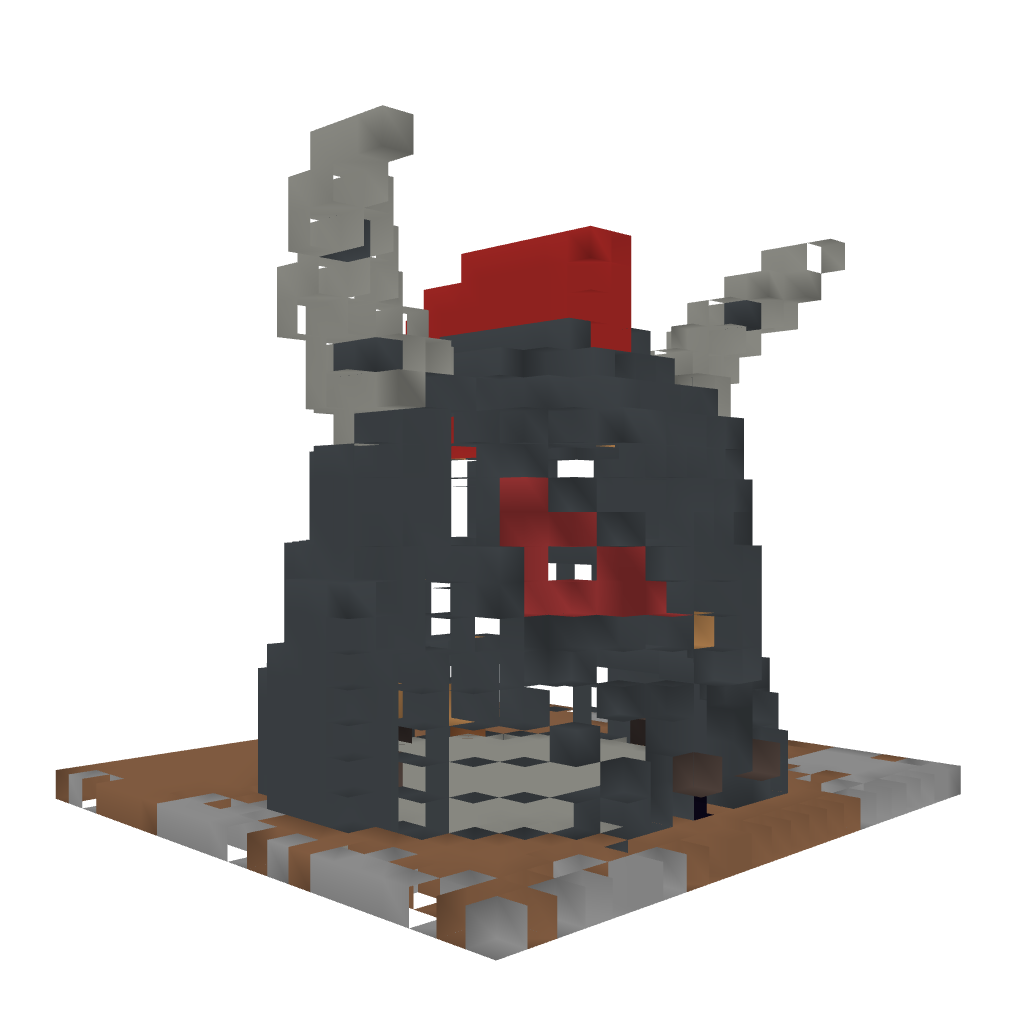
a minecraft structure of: Helmet Armor Shop